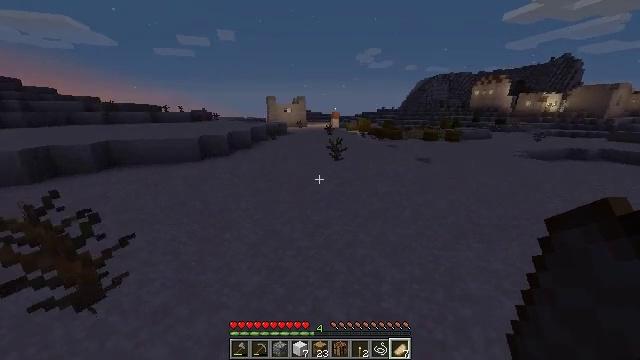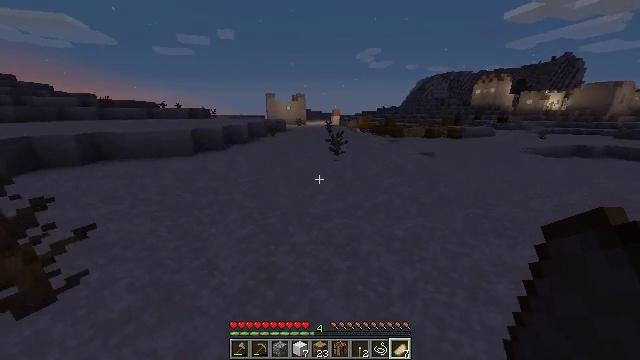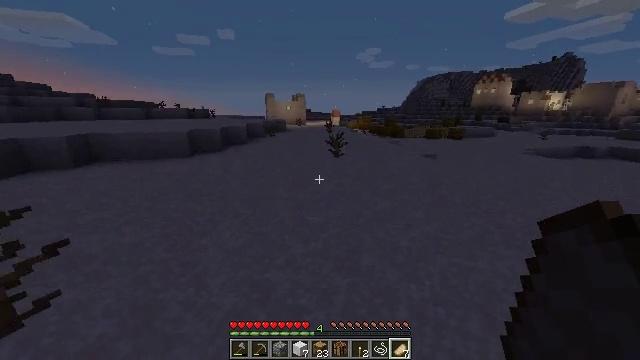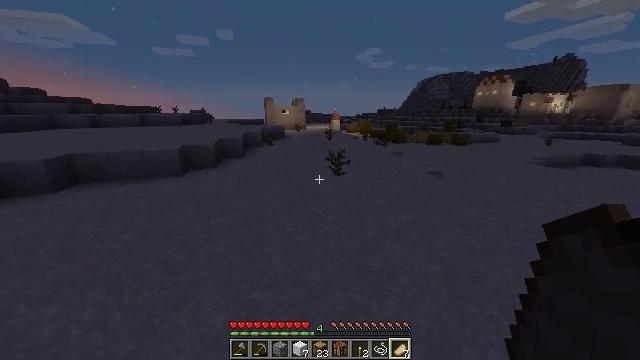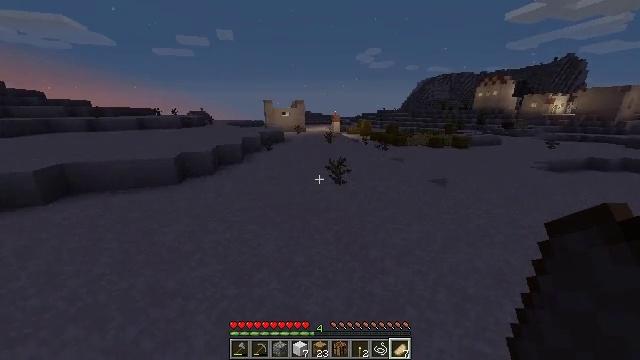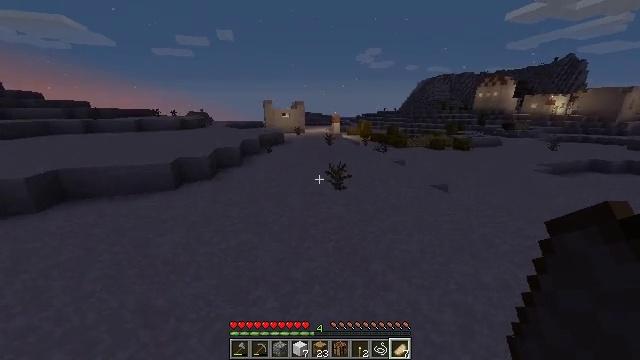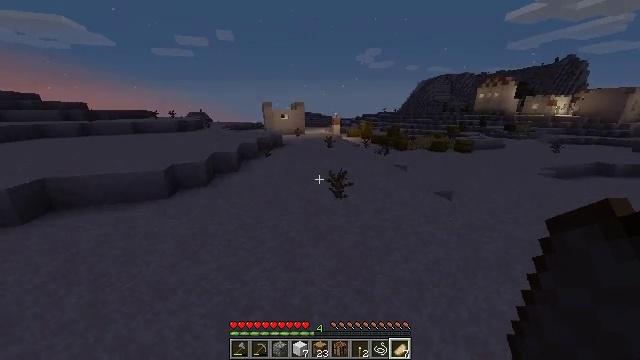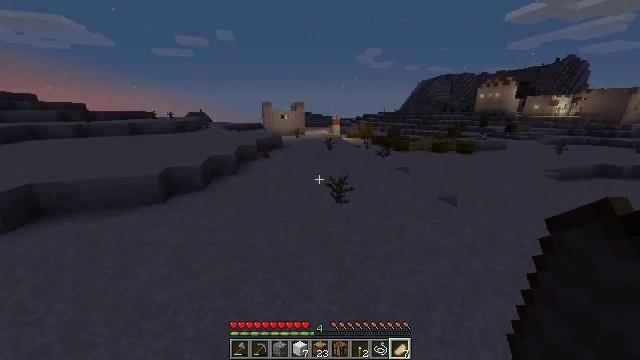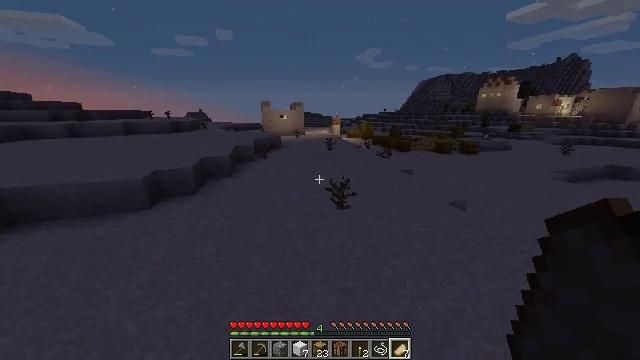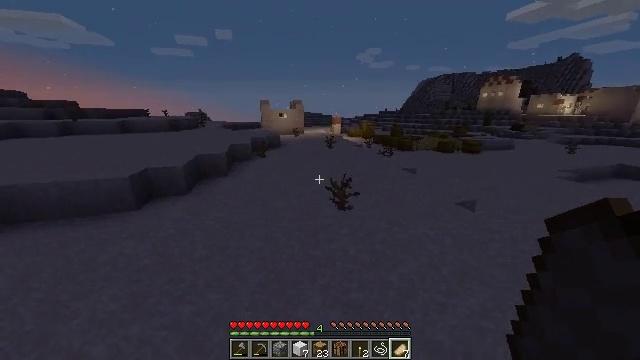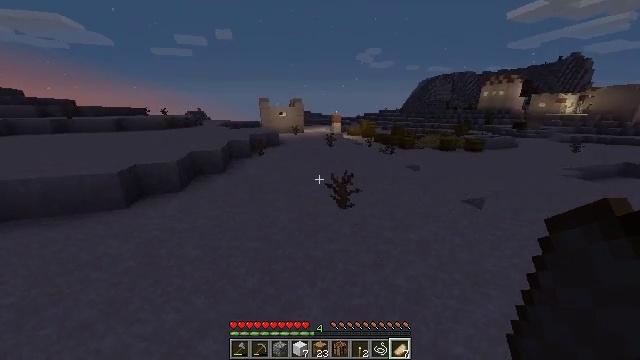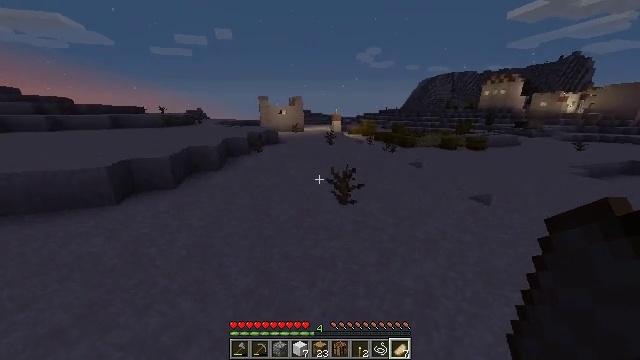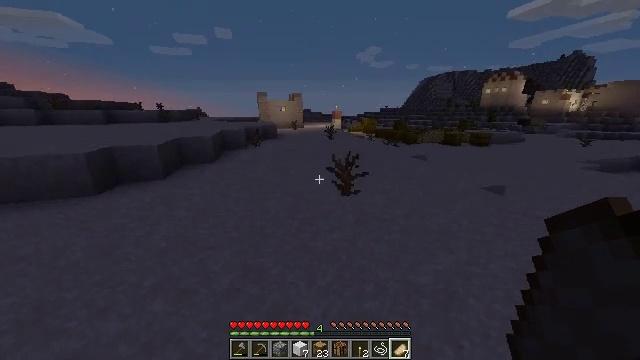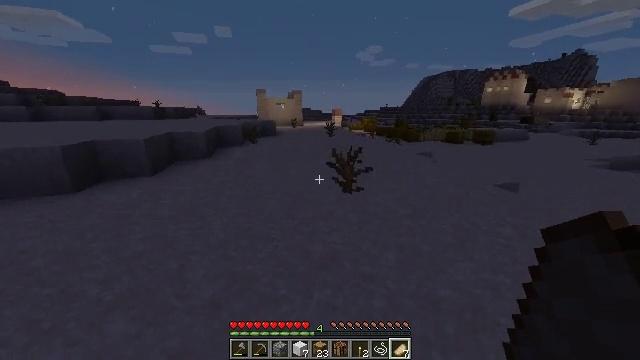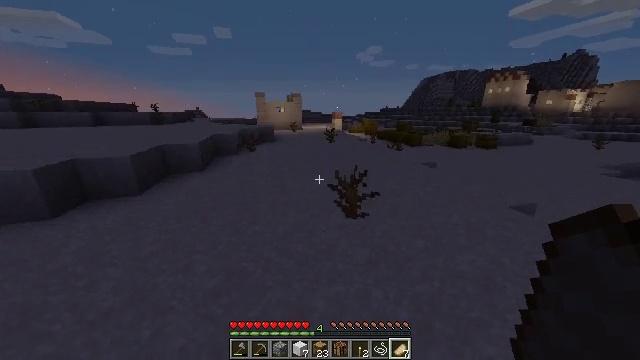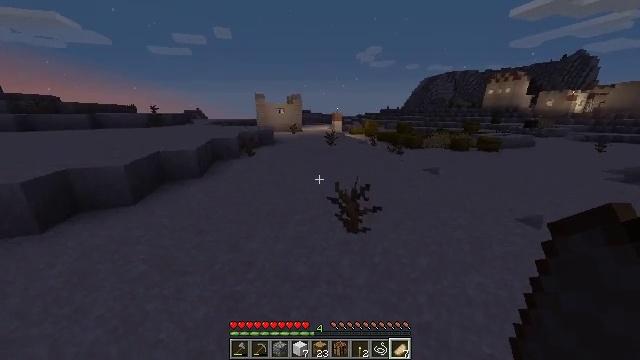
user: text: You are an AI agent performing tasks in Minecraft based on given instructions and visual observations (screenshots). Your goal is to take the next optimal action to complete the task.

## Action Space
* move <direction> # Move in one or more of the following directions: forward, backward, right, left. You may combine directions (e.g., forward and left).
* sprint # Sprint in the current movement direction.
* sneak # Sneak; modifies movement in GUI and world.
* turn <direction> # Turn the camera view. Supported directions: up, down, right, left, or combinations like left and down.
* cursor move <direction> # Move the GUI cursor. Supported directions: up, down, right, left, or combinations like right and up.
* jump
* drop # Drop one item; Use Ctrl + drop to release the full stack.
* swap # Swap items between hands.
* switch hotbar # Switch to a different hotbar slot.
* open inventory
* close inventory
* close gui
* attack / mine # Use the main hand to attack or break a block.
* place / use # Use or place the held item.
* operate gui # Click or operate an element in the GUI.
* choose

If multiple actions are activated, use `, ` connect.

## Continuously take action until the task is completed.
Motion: motion action
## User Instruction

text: Mine the terracotta block.
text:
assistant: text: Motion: move forward, sprint, jump
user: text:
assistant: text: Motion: move forward, sprint, jump
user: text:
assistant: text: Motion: move forward, sprint, jump
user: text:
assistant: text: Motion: move forward, sprint, jump
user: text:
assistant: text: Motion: move forward, sprint, jump
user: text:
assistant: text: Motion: move forward, sprint, jump
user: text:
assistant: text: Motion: move forward, sprint, jump
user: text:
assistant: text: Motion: move forward, sprint, jump
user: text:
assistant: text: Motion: move forward, sprint, jump
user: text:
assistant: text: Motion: move forward, sprint, jump
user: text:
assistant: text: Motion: move forward, sprint, jump
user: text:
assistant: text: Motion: move forward, sprint, jump
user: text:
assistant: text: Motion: move forward, sprint, jump
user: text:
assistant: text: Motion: move forward, sprint, jump
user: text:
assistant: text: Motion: move forward, sprint, jump
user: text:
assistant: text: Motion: move forward, sprint, jump
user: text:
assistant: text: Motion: move forward, sprint, jump
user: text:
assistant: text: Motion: move forward, sprint, jump
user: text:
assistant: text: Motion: move forward, sprint, jump
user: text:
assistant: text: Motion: move forward, sprint, jump
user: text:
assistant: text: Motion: move forward, sprint, jump
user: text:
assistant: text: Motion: move forward, sprint, jump
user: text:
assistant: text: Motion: move forward, sprint, jump
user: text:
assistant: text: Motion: move forward, sprint, jump
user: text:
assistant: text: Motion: move forward, sprint, jump
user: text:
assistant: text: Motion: move forward, jump
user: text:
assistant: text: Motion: move forward, jump
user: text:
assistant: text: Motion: move forward, jump
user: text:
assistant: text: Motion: move forward, jump
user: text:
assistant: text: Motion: move forward, jump